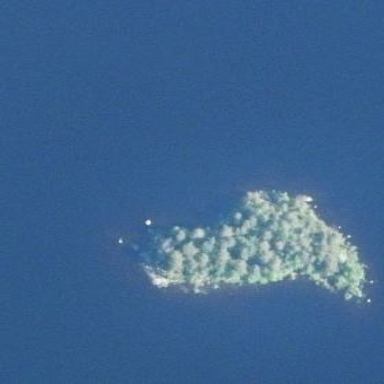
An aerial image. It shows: Islet.